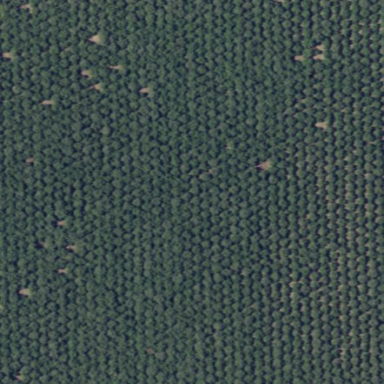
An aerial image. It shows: Almond orchard with rows of almond trees.